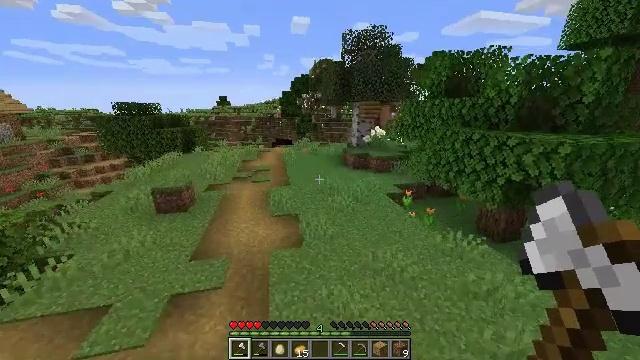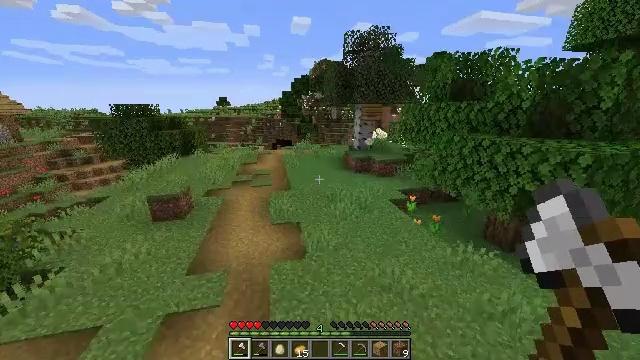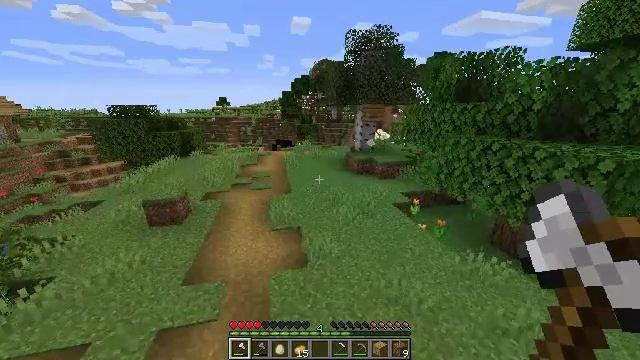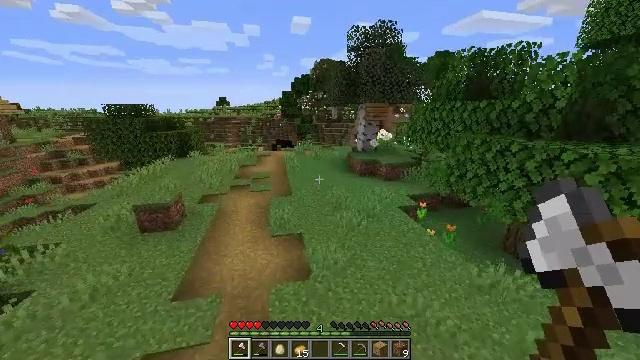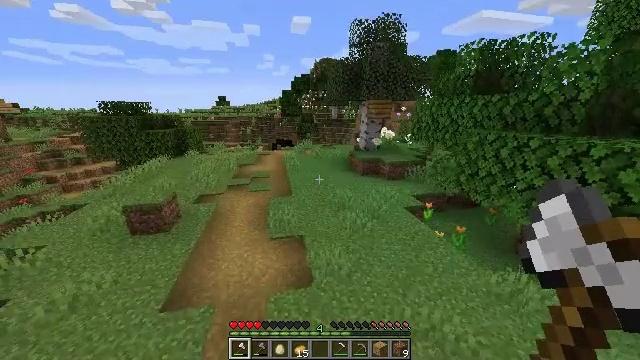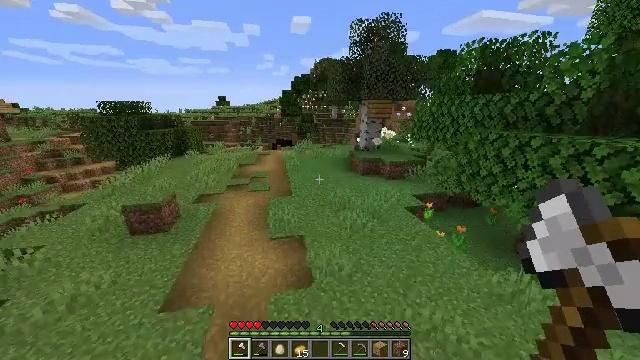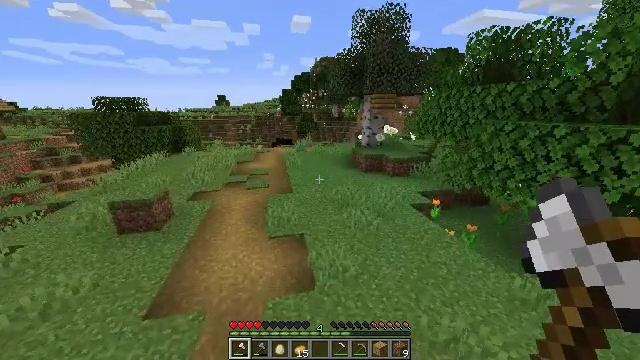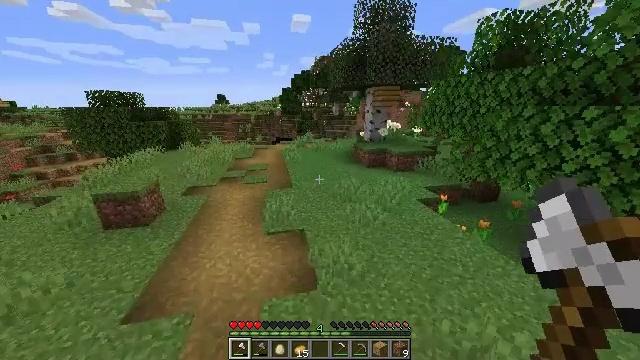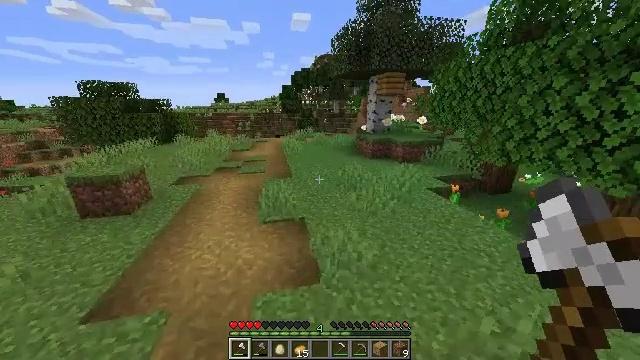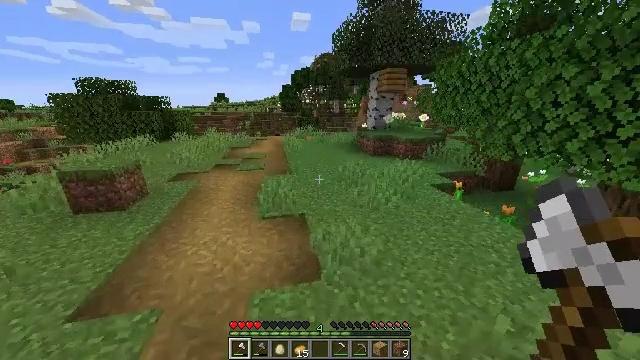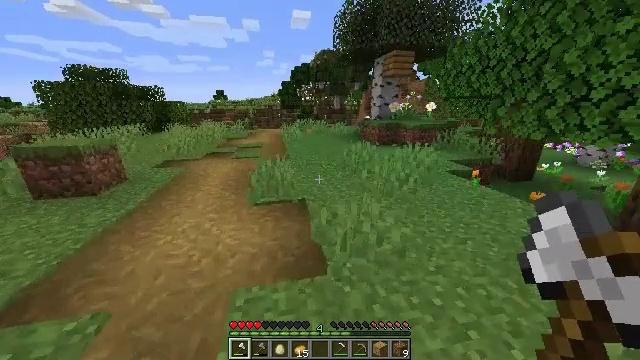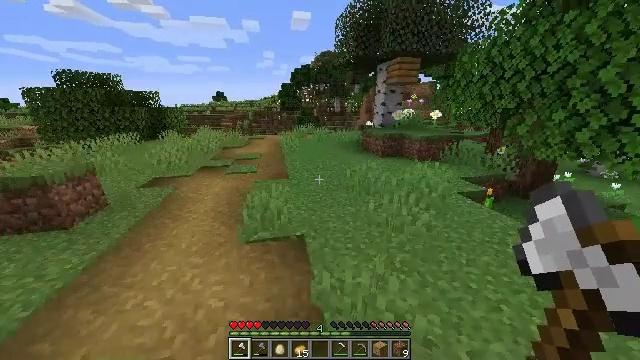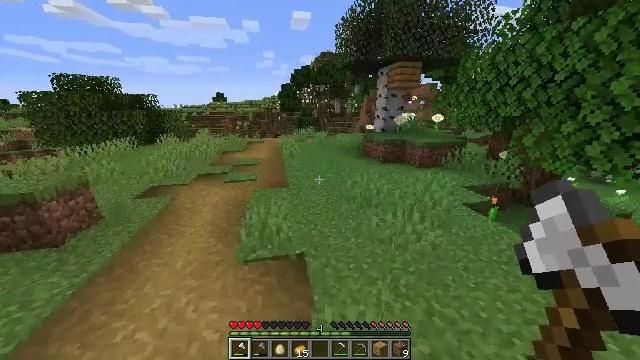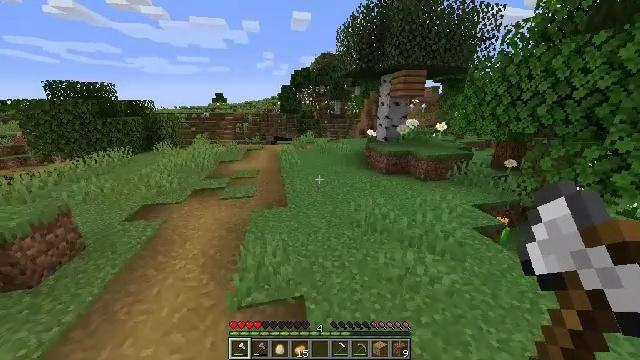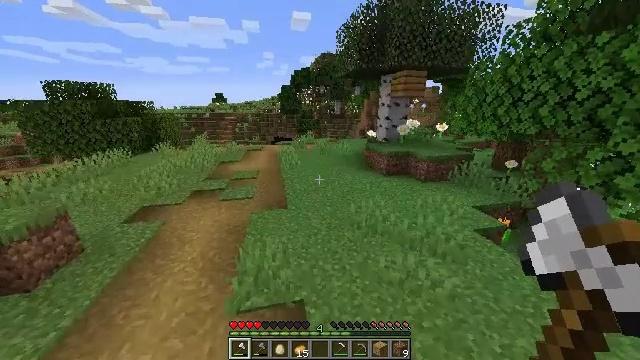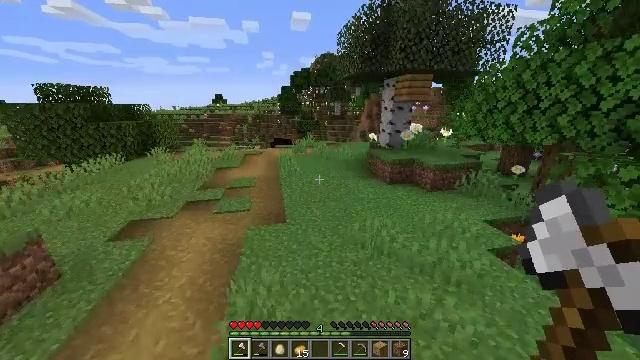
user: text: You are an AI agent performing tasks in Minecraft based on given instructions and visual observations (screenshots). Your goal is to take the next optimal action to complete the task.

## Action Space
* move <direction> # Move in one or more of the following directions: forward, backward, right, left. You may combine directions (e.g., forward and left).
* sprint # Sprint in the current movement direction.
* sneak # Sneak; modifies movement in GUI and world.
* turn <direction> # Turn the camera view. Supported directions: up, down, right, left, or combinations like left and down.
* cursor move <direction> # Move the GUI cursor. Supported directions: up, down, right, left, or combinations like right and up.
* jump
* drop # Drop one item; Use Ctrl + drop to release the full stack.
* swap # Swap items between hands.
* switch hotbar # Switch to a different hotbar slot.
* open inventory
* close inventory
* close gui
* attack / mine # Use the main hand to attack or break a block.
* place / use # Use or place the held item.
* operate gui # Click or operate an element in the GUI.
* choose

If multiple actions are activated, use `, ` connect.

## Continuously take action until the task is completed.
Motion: motion action
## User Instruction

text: Break the bee nest from a tree.
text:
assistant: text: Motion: move forward, sprint, jump
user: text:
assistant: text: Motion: move forward, sprint, jump
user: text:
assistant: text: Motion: move forward, sprint, jump
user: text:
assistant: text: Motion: move forward, sprint, jump
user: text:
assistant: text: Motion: move forward, sprint, jump
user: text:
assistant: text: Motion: move forward, sprint, jump
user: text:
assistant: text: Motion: move forward, sprint, jump
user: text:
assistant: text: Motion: move forward, sprint, jump
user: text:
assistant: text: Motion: move forward, sprint, jump
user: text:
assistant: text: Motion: move forward, sprint, jump
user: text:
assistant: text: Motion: move forward, sprint, jump
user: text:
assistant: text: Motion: move forward, sprint, jump
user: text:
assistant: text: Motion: move forward, sprint, jump
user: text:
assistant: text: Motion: move forward, sprint, jump
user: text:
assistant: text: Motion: move forward, sprint, jump
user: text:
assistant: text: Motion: move forward, sprint, jump
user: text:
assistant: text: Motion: move forward, sprint, jump
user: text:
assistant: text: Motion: move forward, sprint, jump
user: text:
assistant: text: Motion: move forward, sprint, jump
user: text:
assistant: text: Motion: move forward, sprint, jump
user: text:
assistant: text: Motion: move forward, sprint, jump
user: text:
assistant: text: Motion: move forward, sprint, jump
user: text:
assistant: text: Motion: move forward, sprint, jump
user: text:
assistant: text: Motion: move forward, sprint, turn right and up, jump
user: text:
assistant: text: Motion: move forward, sprint, turn right and up, jump
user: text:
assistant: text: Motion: move forward, sprint, turn right and up, jump
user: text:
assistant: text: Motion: move forward, sprint, turn right and up, jump
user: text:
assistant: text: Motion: move forward, sprint, jump
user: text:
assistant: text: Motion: move forward, sprint, jump
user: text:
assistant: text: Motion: move forward, sprint, jump